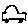
Label: car